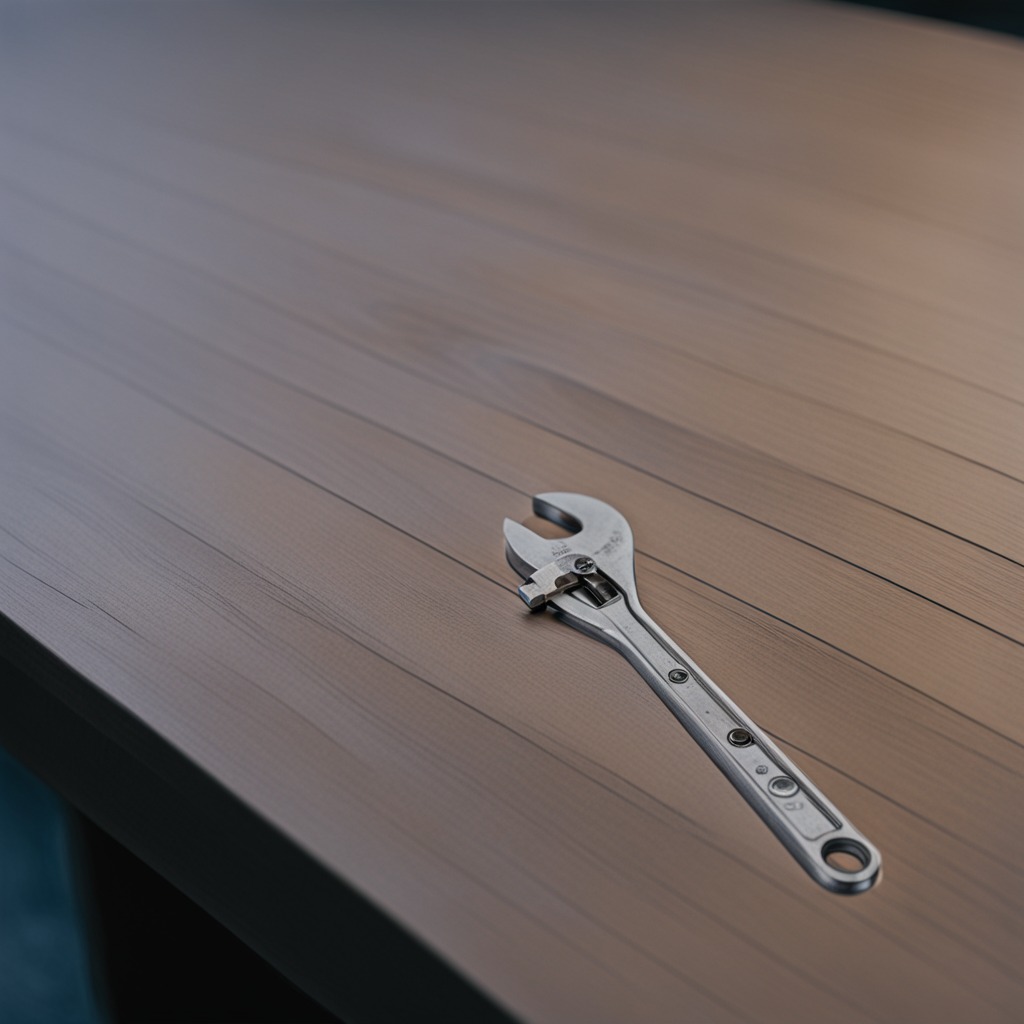
An wrench is lying on a table in a small garage at twilight.